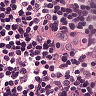
Metastatic tissue present: no